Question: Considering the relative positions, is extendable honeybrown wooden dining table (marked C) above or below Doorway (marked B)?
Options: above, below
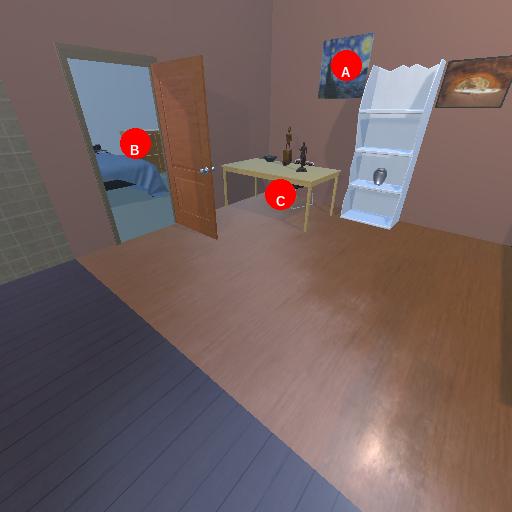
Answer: above